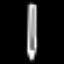
Label: pencil